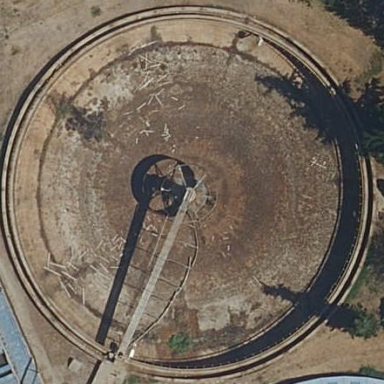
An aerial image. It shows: Storage tank that is man-made.